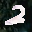
Label: 2